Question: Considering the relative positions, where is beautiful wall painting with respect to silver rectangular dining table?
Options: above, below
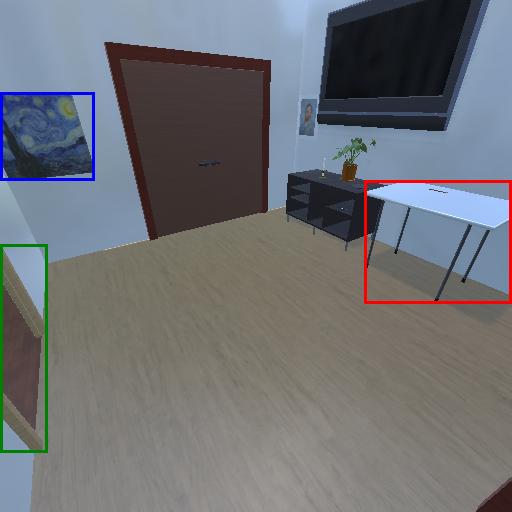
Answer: above